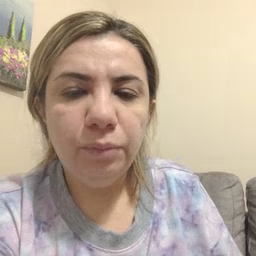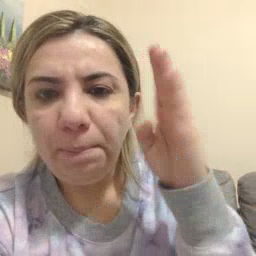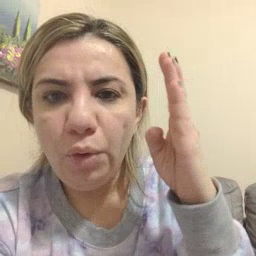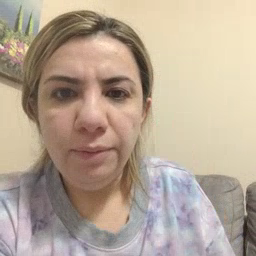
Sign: blue